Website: walmart
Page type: payment
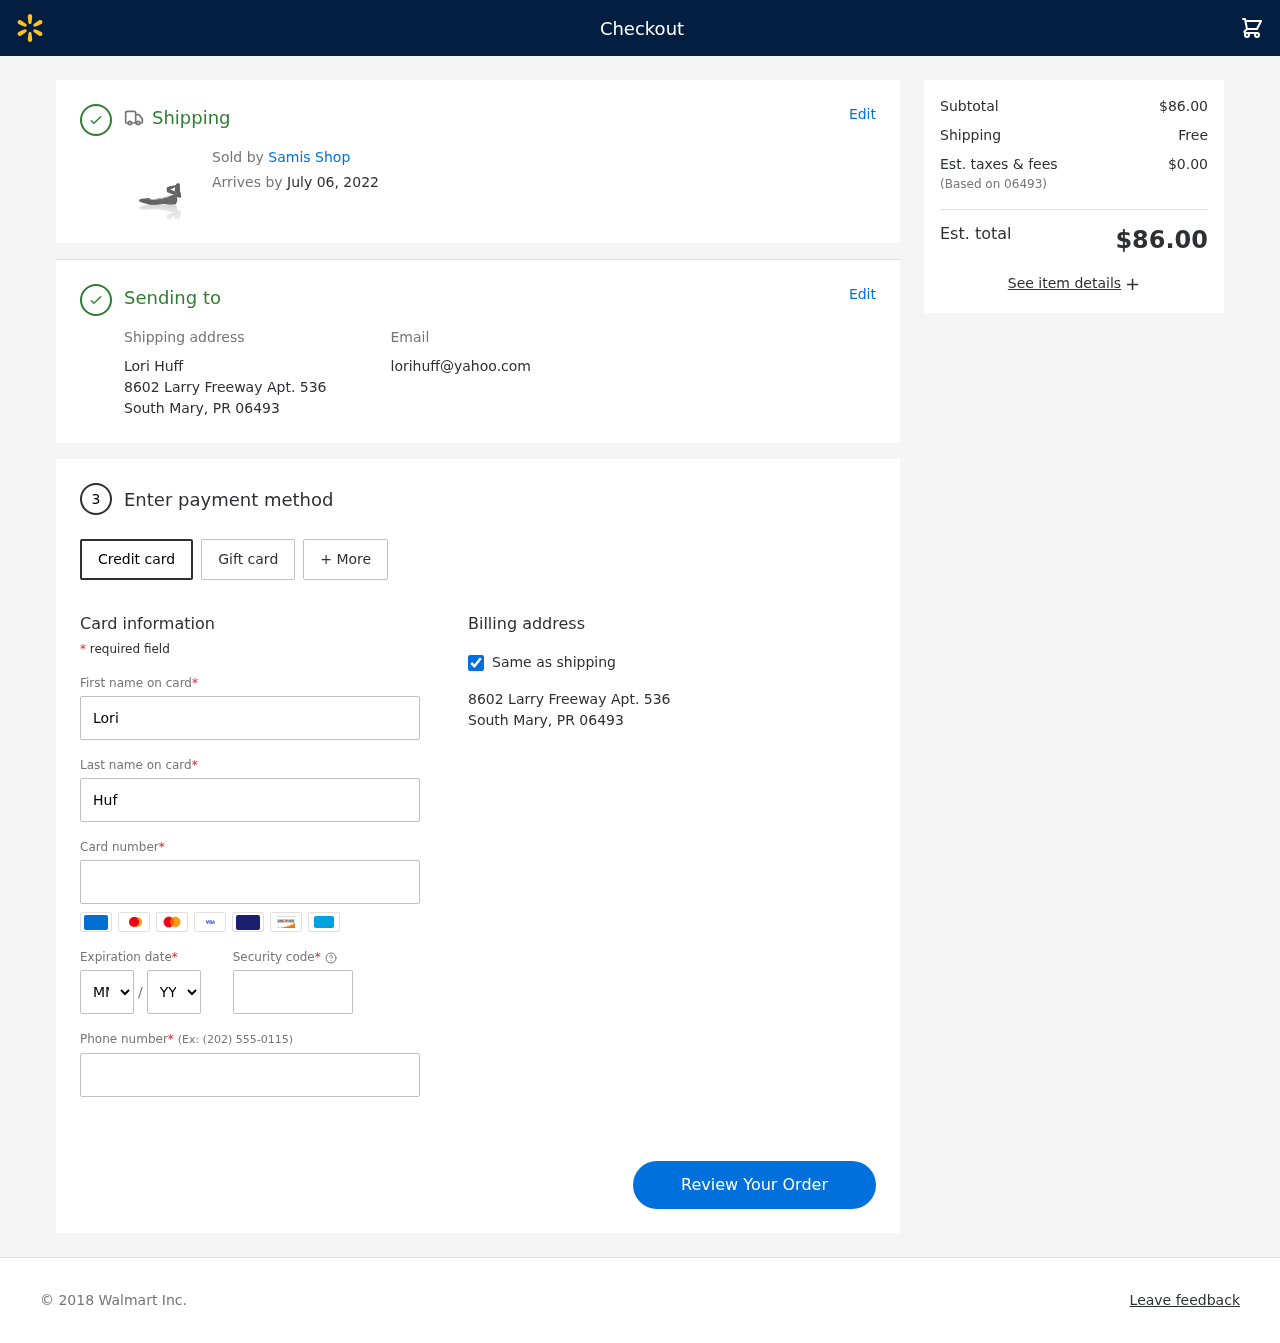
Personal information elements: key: PII_CARD_CVV
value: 4063
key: PII_CARD_EXPIRY_MONTH
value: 04
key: PII_CARD_EXPIRY_YEAR
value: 26
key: PII_CARD_NUMBER
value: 3784 0320 3522 610
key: PII_CITY_STATE_ZIP
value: South Mary, PR 06493
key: PII_EMAIL
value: lorihuff@yahoo.com
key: PII_FIRSTNAME
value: Lori
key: PII_FULLNAME
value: Lori Huff
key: PII_LASTNAME
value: Huff
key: PII_PHONE
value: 9265655621
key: PII_POSTCODE
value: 06493
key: PII_STREET
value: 8602 Larry Freeway Apt. 536
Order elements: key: ORDER_DELIVERY_DATE
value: July 06, 2022
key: ORDER_SUBTOTAL
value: $86.00
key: ORDER_SHIPPING_COST
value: Free
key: ORDER_TAX
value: $0.00
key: ORDER_TOTAL
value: $86.00